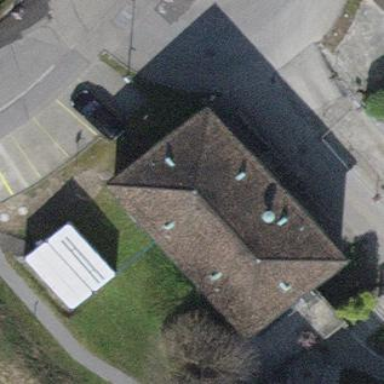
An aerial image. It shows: Hospital building.